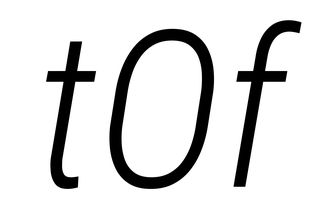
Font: Roboto-Italic_Condensed_Light_Italic